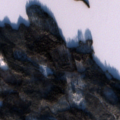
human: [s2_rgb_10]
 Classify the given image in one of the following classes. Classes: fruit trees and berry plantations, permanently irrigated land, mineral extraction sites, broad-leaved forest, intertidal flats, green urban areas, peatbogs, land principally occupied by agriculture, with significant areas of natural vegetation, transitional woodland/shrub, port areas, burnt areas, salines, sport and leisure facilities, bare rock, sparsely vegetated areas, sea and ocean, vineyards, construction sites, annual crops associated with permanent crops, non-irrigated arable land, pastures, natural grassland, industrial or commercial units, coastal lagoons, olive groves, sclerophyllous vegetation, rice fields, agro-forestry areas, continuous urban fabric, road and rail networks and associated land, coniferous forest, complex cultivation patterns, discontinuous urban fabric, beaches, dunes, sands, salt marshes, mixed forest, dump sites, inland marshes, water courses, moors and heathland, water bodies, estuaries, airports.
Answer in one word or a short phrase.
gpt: coniferous forest, mixed forest, water bodies